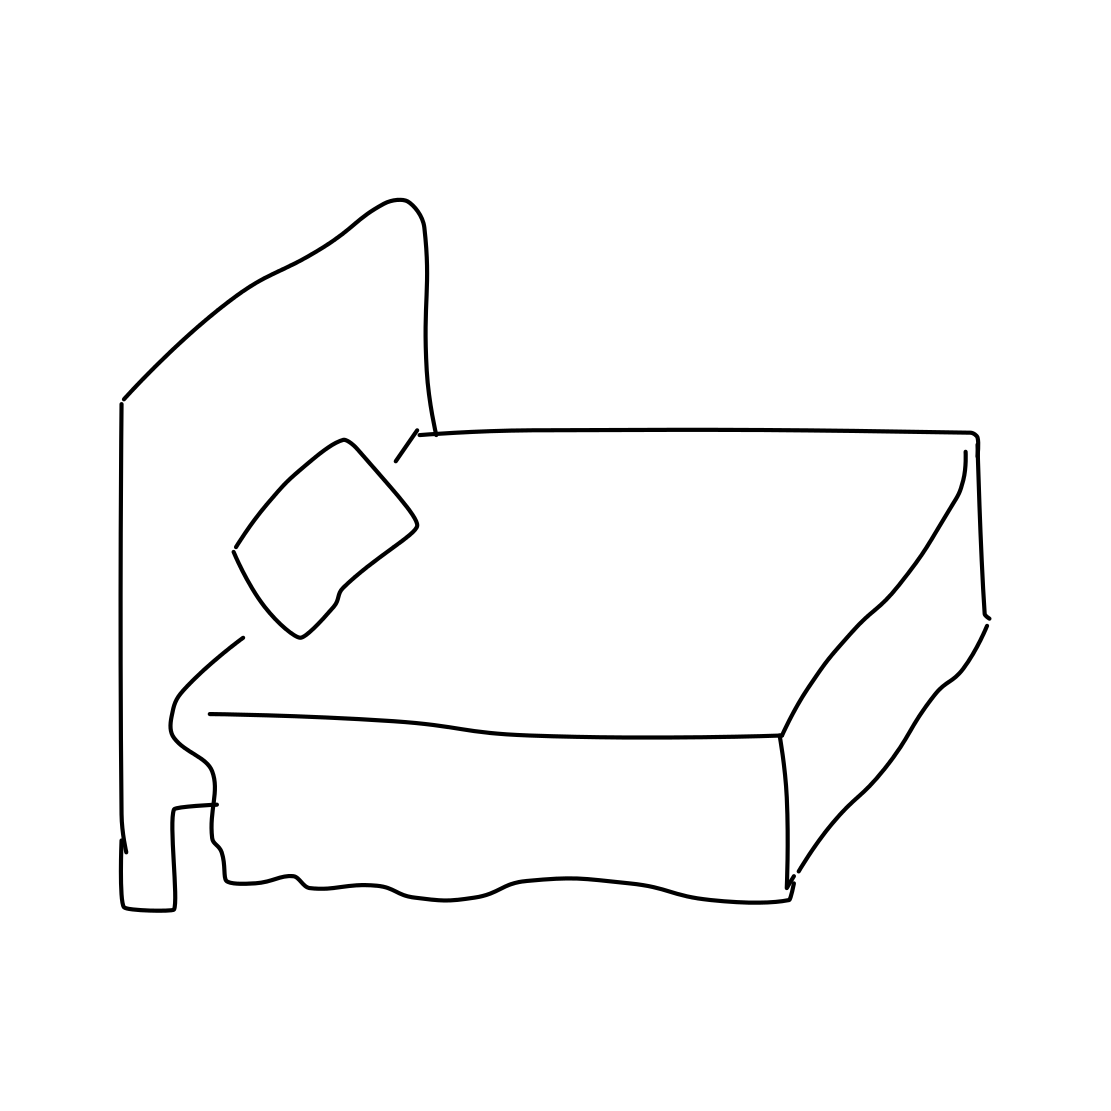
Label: bed